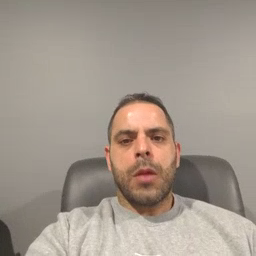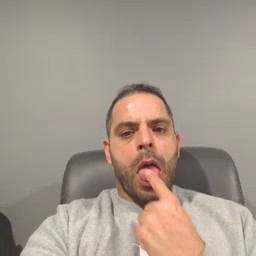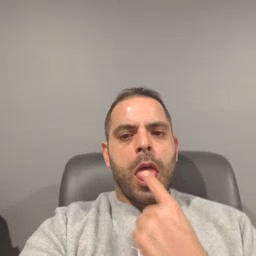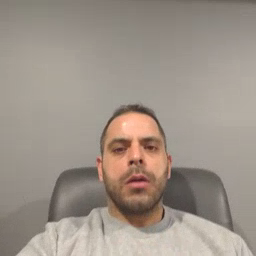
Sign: tongue